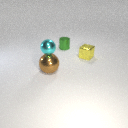
small green metal cylinder behind large brown metal sphere